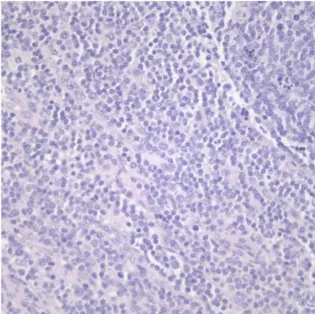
Cervical lymph node pathology. (C) Increased CD20 tissue staining in the lymph node tissue (40x magnification).
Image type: pathology (immunostaining)